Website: ulta-beauty
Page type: delivery-shipping
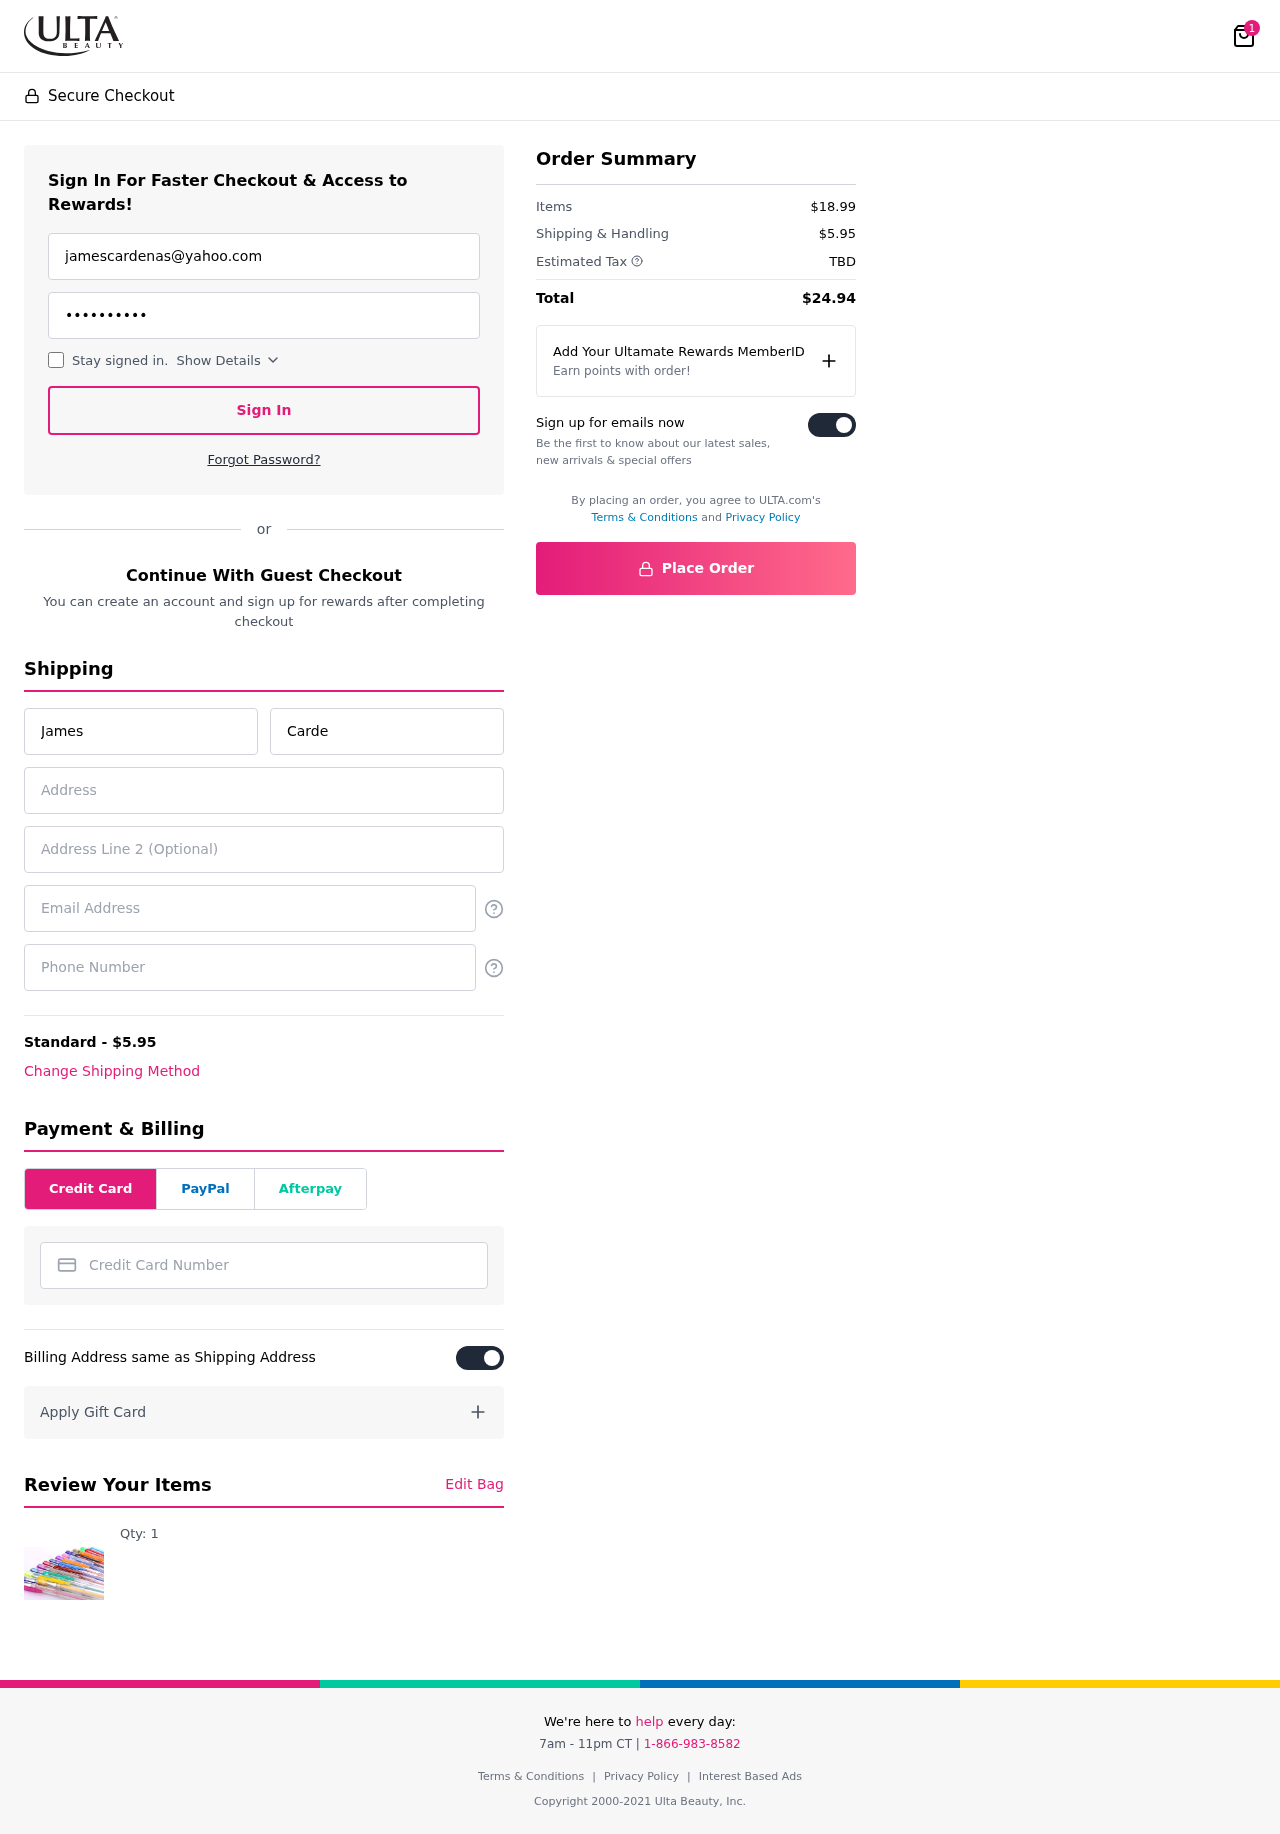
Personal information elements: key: PII_CARD_NUMBER
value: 6551 0732 3899 3247
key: PII_EMAIL
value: jamescardenas@yahoo.com
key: PII_EMAIL2
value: jamescardenas@yahoo.com
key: PII_FIRSTNAME
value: James
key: PII_LASTNAME
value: Cardenas
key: PII_PHONE
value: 3709113182
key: PII_STREET
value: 054 Melissa Meadows
Product elements: key: PRODUCT1_QUANTITY
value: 1
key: PRODUCT1
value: Qty: 1
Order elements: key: ORDER_NUM_ITEMS
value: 1
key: ORDER_SHIPPING_COST
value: $5.95
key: ORDER_SUBTOTAL
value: $18.99
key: ORDER_TAX
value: TBD
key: ORDER_TOTAL
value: $24.94